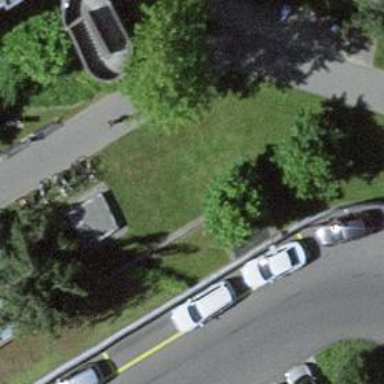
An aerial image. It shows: There is shelter in the scene.